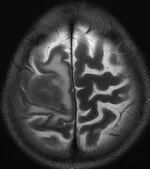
MR images showing solitary intrinsic lesion centred around the pre-central gyrus, confirmed to be metastatic deposit of MPM on histological assessment. /. Post-gadolinium T1-weighted images.
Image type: radiology (mri)